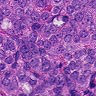
Metastatic tissue present: yes